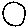
Label: circle